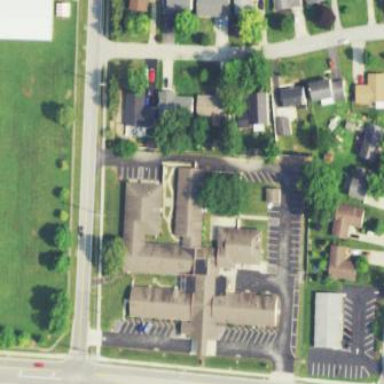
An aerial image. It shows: Clinic building.